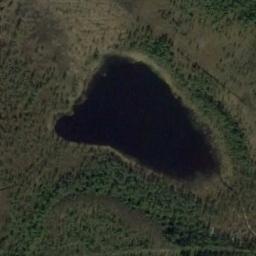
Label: lake